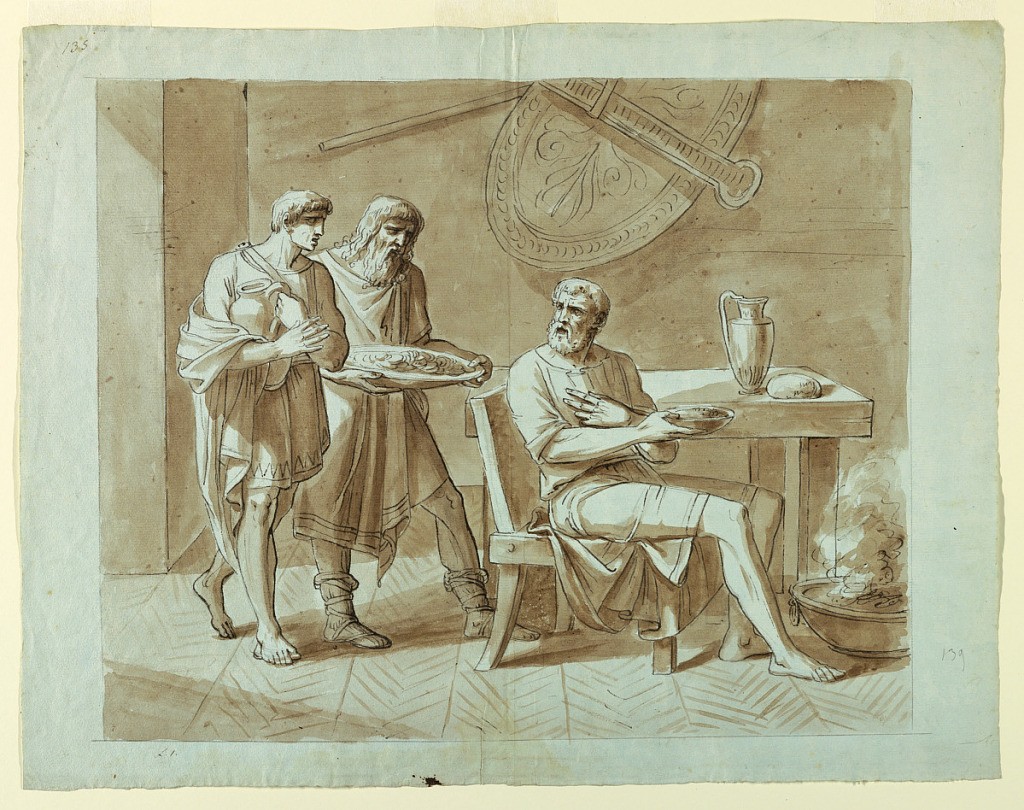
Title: Man at Supper with Attendants
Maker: Felice Giani, Italian, 1758–1823
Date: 1795–1810
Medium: Pen and bistre ink, brush and ink wash on paper
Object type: Drawing
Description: Horizontal rectangle showing a classical scene of bearded soldier seated on a klismos chair at a table with a bowl of food in his hand tuning to two attendants who approach with food and drink. Pencil framing line.